Question: Detect the length of the red line, where the side length of each grid on the chessboard is 0.5. The length of the red line is an integer multiple of the length of the floor tile. How long is the red line in the picture?
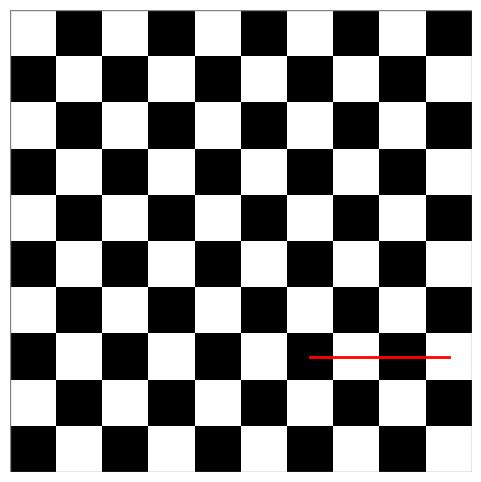
Answer: 1.5